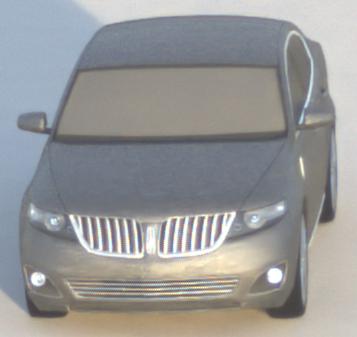
Make: Lincoln
Model: MKS
Detailed model: -
Model produced from: 2008
Model produced until: 2011
Doors: 4
Color: gray
Road condition: dry road
Daytime: sunrise or sunset
Contrast: low contrast